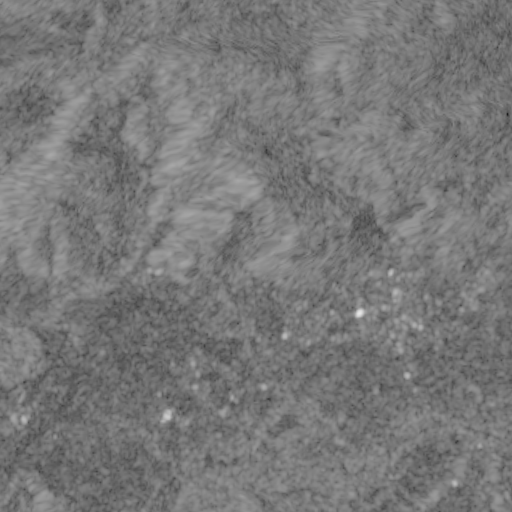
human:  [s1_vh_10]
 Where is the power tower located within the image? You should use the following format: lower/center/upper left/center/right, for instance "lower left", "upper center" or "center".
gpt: The power tower is located in the upper right of the image.
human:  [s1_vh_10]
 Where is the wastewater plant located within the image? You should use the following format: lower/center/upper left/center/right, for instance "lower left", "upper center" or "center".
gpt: The wastewater plant is located in the lower center of the image.
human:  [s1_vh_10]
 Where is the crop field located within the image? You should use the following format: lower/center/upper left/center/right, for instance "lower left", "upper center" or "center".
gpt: There is no crop field in the image.

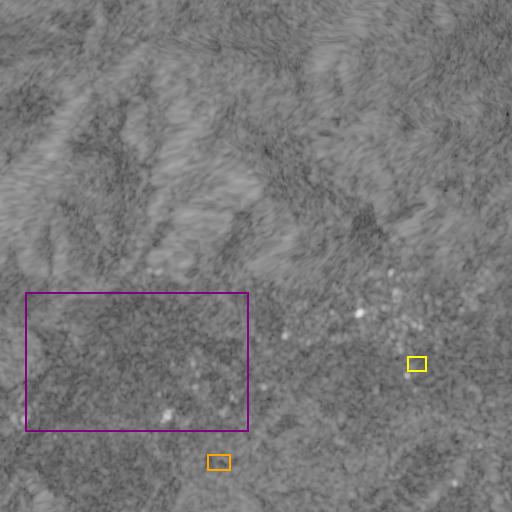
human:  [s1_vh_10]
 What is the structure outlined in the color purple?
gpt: The structure outlined in purple is a park.
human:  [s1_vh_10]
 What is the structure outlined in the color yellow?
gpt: The structure outlined in yellow is a parking lot.
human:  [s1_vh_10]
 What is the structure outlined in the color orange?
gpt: The structure outlined in orange is a wastewater plant.
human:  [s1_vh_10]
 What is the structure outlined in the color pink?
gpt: There is no pink outline.